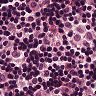
Metastatic tissue present: no